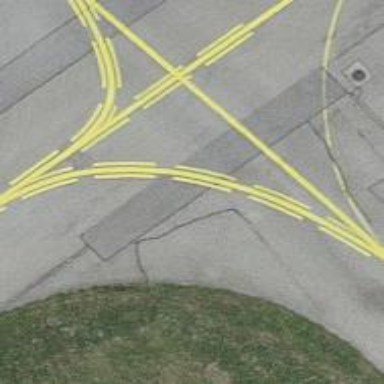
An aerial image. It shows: Image of taxiway at airport.